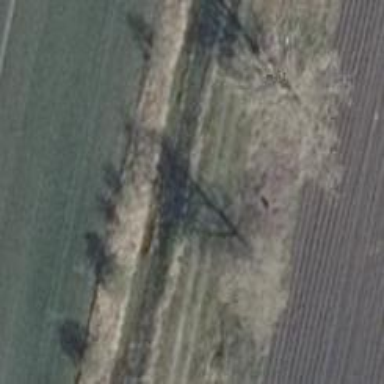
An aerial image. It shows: Row of trees in natural setting.